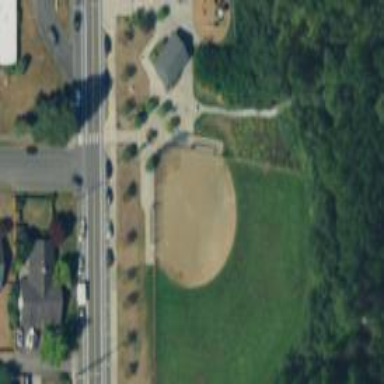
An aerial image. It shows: Baseball pitch for leisure land activities.